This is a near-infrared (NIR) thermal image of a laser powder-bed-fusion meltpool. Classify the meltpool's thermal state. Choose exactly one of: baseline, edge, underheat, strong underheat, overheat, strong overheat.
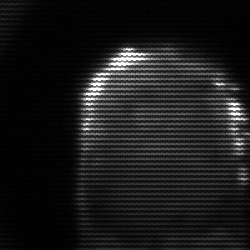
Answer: baseline